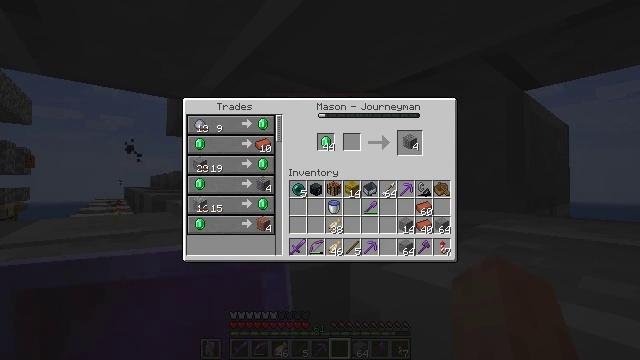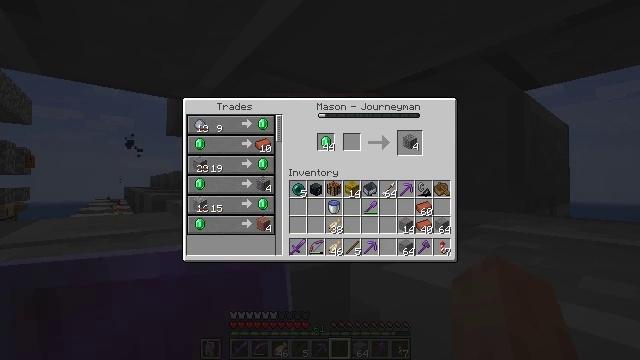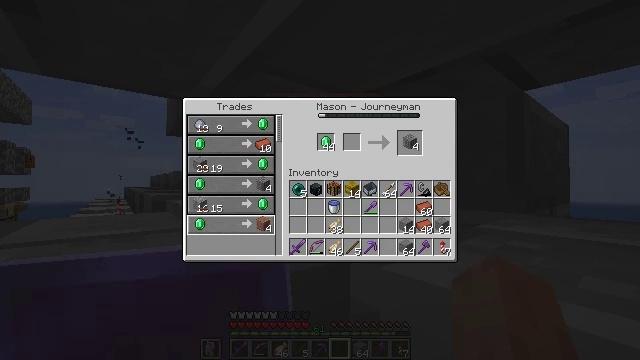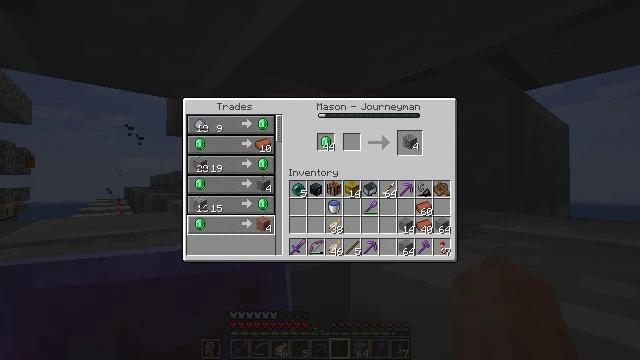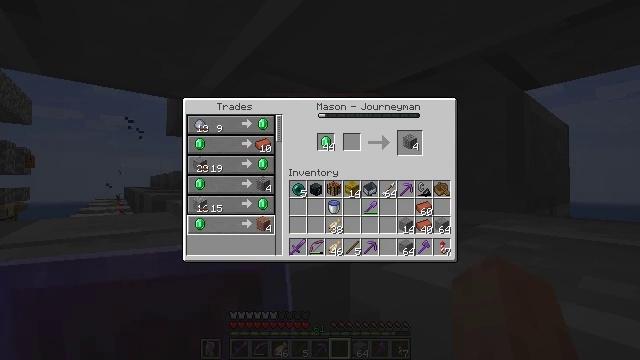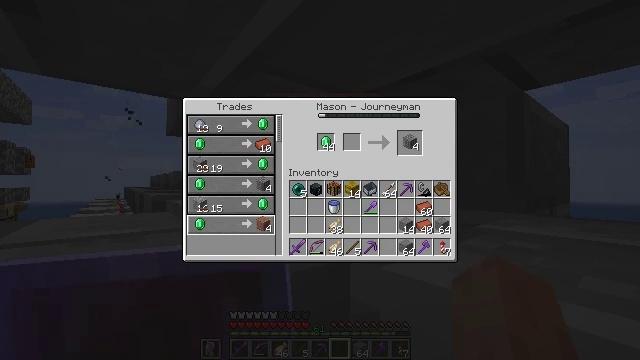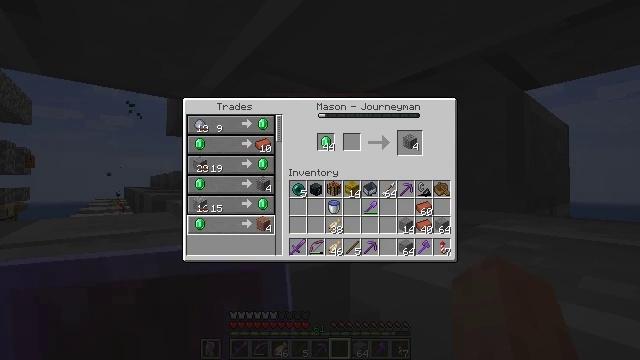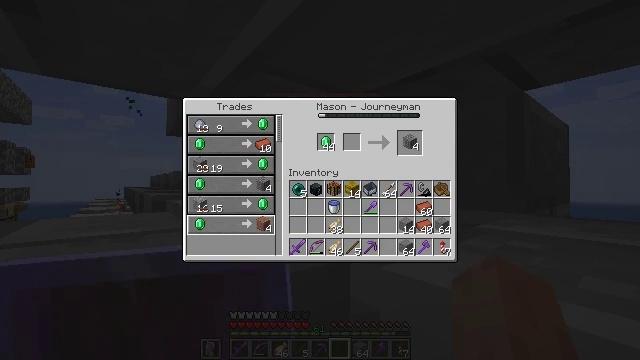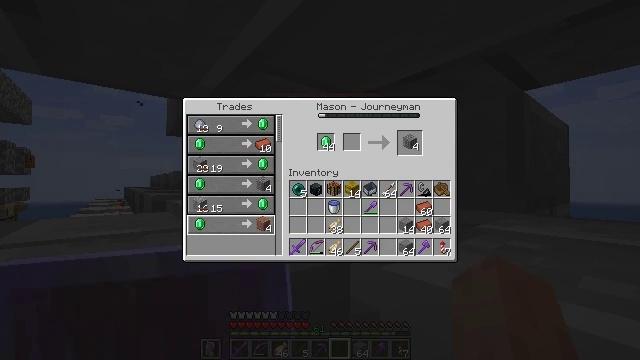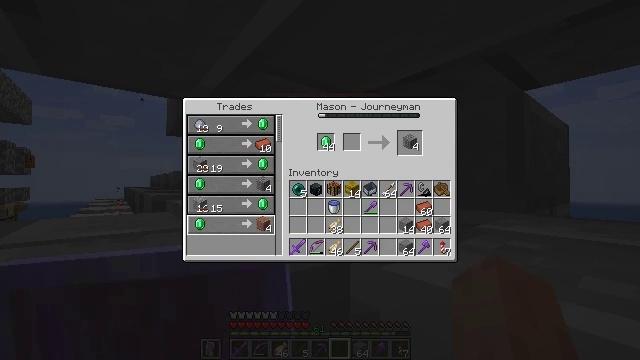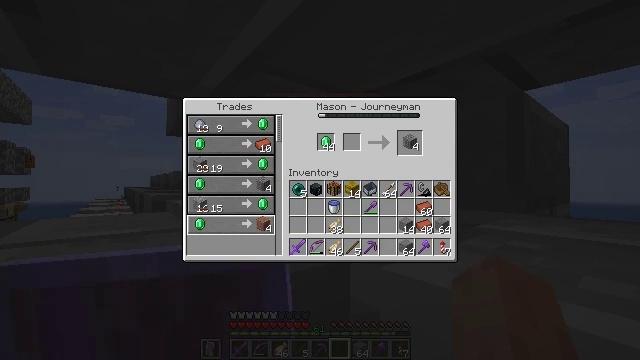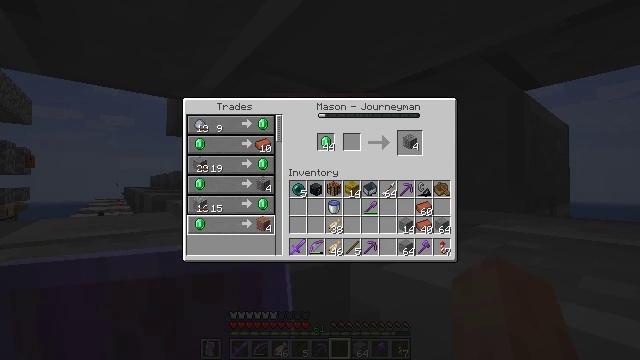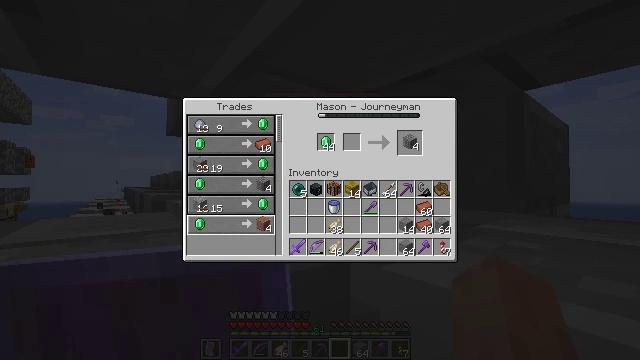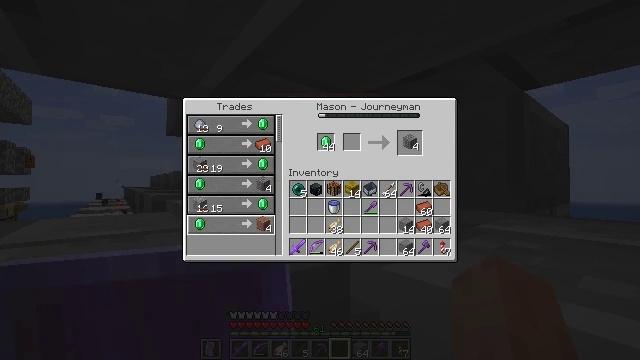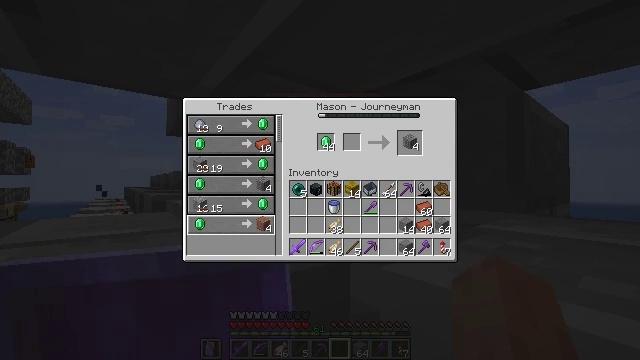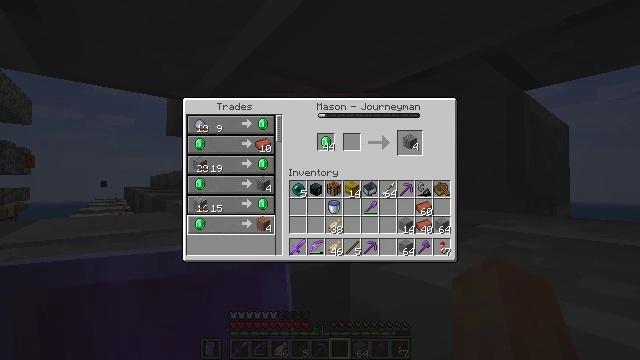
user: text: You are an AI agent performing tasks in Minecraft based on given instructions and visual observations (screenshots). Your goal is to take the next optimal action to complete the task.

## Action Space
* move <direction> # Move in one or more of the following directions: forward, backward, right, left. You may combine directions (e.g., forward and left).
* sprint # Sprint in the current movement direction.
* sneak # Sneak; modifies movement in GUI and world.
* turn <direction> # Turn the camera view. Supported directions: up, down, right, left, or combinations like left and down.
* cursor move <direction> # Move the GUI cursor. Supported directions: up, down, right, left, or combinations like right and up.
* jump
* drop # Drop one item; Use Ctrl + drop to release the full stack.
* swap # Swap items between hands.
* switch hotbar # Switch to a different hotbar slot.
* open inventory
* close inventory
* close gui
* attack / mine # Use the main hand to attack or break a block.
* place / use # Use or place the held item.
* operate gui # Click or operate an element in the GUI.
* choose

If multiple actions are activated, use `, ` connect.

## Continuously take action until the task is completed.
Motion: motion action
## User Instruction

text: Convert granite into polished granite at the crafting table.
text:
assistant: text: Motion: no_op
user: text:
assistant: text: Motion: turn left
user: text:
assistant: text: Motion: turn left
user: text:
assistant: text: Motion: turn left
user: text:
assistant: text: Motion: no_op
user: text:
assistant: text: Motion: no_op
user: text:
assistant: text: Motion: no_op
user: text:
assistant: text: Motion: no_op
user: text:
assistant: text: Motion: no_op
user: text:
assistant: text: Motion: no_op
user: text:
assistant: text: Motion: no_op
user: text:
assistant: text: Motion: no_op
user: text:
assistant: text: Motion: no_op
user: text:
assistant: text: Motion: no_op
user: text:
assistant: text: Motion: no_op
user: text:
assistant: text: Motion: no_op
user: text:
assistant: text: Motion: no_op
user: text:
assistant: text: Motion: no_op
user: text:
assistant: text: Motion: no_op
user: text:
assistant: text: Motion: no_op
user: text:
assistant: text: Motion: no_op
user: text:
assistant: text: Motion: no_op
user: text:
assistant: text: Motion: no_op
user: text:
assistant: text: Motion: no_op
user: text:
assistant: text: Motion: no_op
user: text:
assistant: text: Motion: no_op
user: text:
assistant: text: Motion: no_op
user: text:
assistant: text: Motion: no_op
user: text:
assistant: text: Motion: no_op
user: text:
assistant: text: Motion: no_op